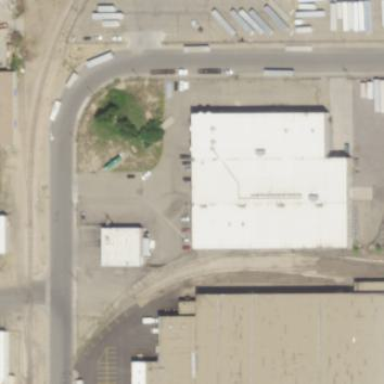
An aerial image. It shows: Industrial building.